Field crop: maize
Growth stage: 2
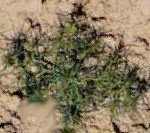
Species: salsola